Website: slack
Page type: payment
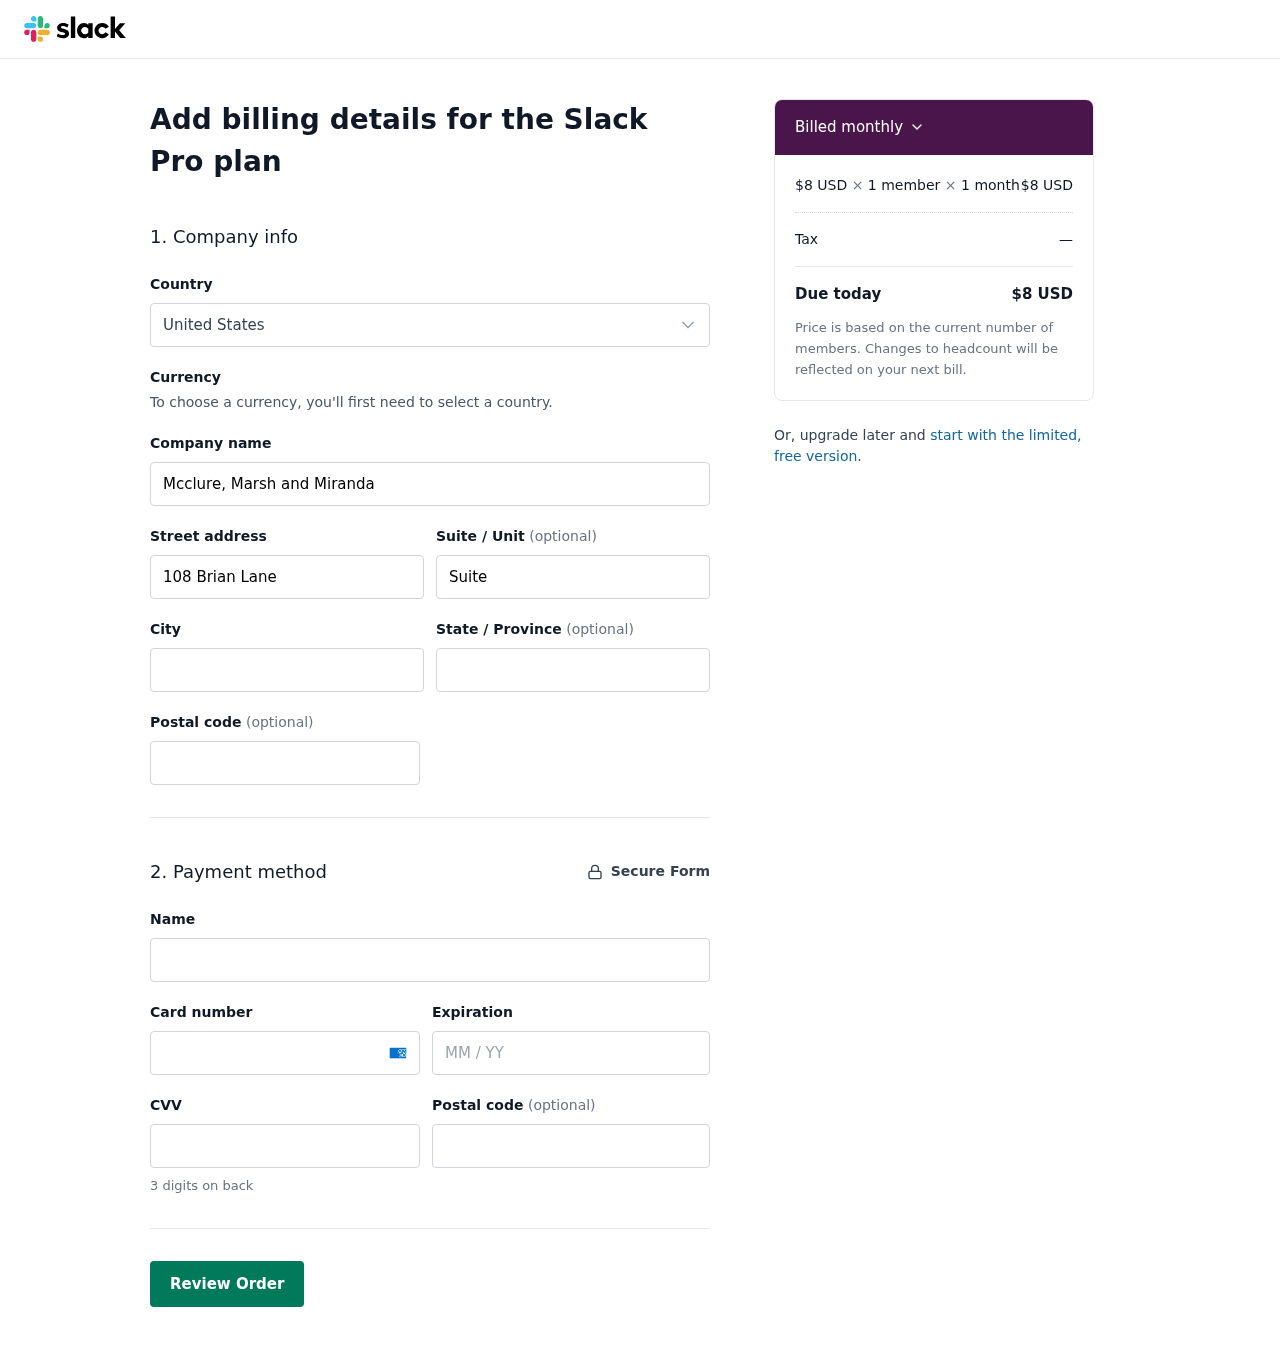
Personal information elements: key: PII_COUNTRY
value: United States
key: PII_COMPANY
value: Mcclure, Marsh and Miranda
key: PII_STREET
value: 108 Brian Lane
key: PII_STREET2
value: Suite 604
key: PII_CITY
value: East Mark
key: PII_STATE
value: Colorado
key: PII_POSTCODE
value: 10369
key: PII_FULLNAME
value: Daniel Walker
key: PII_CARD_NUMBER
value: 3742 8679 4268 634
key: PII_CARD_EXPIRY
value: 09/30
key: PII_CARD_CVV
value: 6786
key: PII_POSTCODE2
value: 14915
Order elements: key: ORDER_PRICE_PER_MEMBER
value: $8 USD
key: ORDER_NUM_MEMBERS
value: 1 member
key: ORDER_NUM_MONTHS
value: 1 month
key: ORDER_SUBTOTAL
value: $8 USD
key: ORDER_TAX
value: —
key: ORDER_TOTAL
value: $8 USD